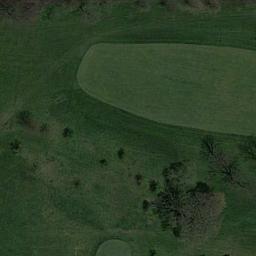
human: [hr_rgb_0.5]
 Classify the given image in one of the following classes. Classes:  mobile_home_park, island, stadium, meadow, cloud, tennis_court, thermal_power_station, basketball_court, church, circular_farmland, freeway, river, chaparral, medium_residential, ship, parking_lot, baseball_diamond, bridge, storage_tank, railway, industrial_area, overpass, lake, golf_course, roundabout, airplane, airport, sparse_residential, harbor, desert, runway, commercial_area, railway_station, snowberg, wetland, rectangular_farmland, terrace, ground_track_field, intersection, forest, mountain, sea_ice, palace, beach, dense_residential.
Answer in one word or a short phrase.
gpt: golf_course